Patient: sex F, age 56
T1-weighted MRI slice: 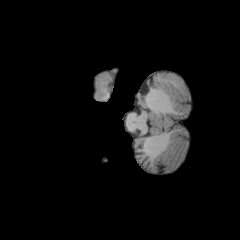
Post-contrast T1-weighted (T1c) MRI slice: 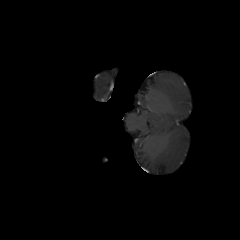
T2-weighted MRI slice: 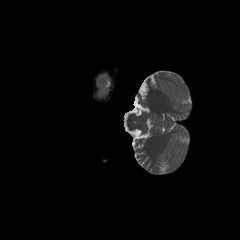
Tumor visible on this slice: no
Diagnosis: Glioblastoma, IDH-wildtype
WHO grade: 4